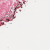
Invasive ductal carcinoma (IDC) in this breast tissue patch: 0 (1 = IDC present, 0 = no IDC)